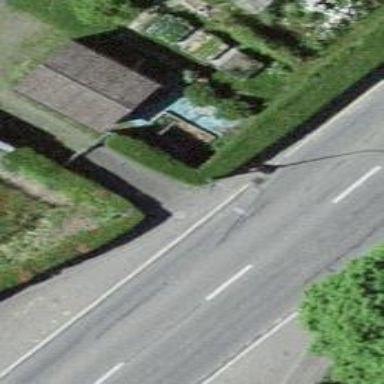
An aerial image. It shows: Hedge barrier.